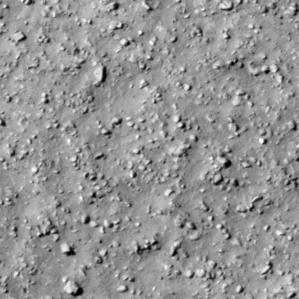
Label: non_frost